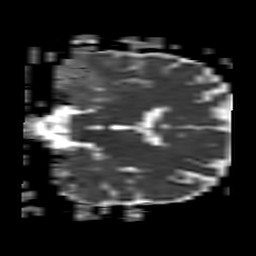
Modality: ADC
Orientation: coronal
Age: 54
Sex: male
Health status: ill
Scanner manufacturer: philips
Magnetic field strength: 3 T
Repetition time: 3.8 s
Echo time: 0.09 s